Question: I've been making a sample app with scrolling between 'UIViewControllers' but the point is i want to disable the bouncing effect at the end of scrolling and when going back to the first 'UIViewController'.
'''
class PageViewController: UIPageViewController,UIPageViewControllerDataSource, UIPageViewControllerDelegate{
var index = 0
var identifiers: NSArray = ["FirstNavigationController", "SecondNavigationController"]
override func viewDidLoad() {
self.dataSource = self
self.delegate = self
let startingViewController = self.viewControllerAtIndex(self.index)
let viewControllers: NSArray = [startingViewController]
self.setViewControllers(viewControllers as [AnyObject], direction: UIPageViewControllerNavigationDirection.Forward, animated: false, completion: nil)
}
func viewControllerAtIndex(index: Int) -> UINavigationController! {
let storyBoard : UIStoryboard = UIStoryboard(name: "Main", bundle:nil)
//first view controller = firstViewControllers navigation controller
if index == 0 {
return storyBoard.instantiateViewControllerWithIdentifier("FirstNavigationController") as! UINavigationController
}
//second view controller = secondViewController's navigation controller
if index == 1 {
return storyBoard.instantiateViewControllerWithIdentifier("SecondNavigationController") as! UINavigationController
}
return nil
}
func pageViewController(pageViewController: UIPageViewController, viewControllerAfterViewController viewController: UIViewController) -> UIViewController? {
let identifier = viewController.restorationIdentifier
let index = self.identifiers.indexOfObject(identifier!)
//if the index is the end of the array, return nil since we dont want a view controller after the last one
if index == identifiers.count - 1 {
return nil
}
//increment the index to get the viewController after the current index
self.index = self.index + 1
return self.viewControllerAtIndex(self.index)
}
func pageViewController(pageViewController: UIPageViewController, viewControllerBeforeViewController viewController: UIViewController) -> UIViewController? {
let identifier = viewController.restorationIdentifier
let index = self.identifiers.indexOfObject(identifier!)
//if the index is 0, return nil since we dont want a view controller before the first one
if index == 0 {
return nil
}
//decrement the index to get the viewController before the current one
self.index = self.index - 1
return self.viewControllerAtIndex(self.index)
}
}
'''

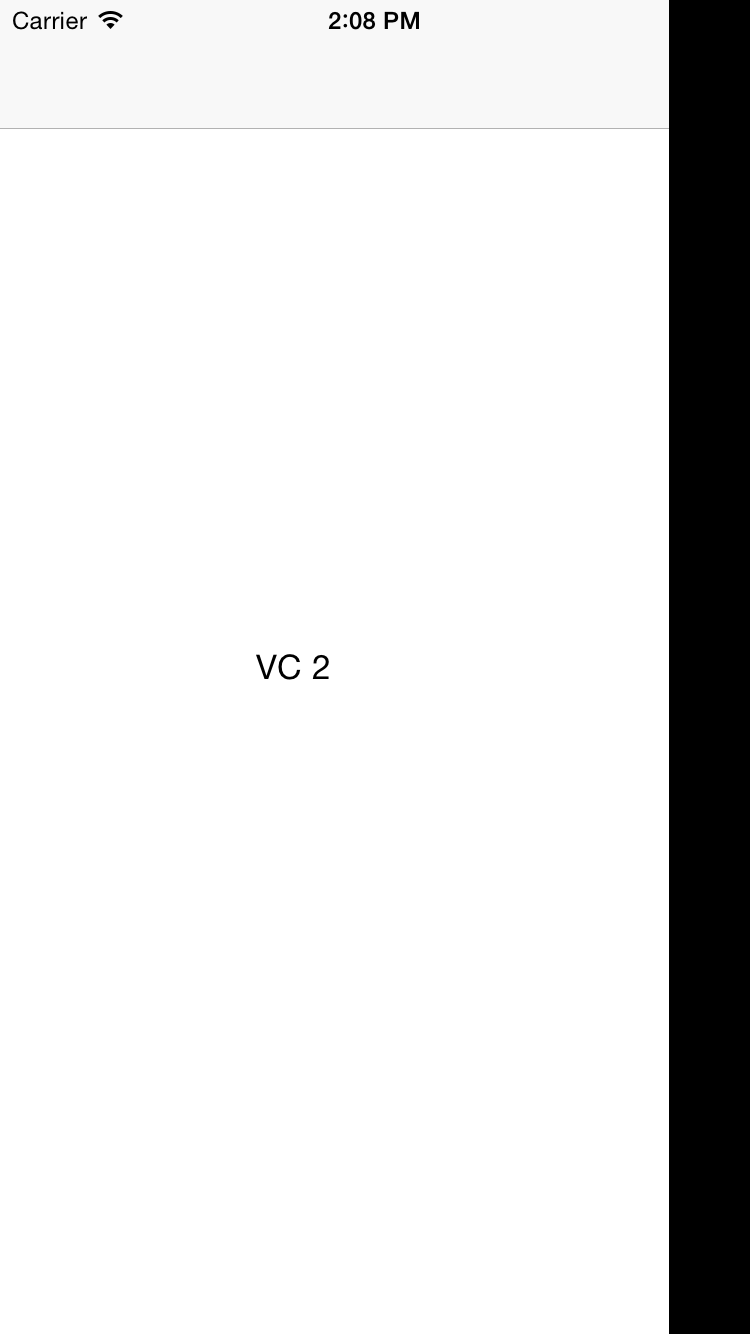
Answer: I don't know if you can. UIPageController is not very customizable.
Personally, when I want to scroll between UIViewController, I prefer using a simple UIViewController, which will be a container, with an UIScrollView in it. Then I add programmatically all the controllers in the contentSize of the UIScrollView. You have to add all the controllers as child of the container.
'''
func setupDetailViewControllers() {
var previousController: UIViewController?
for controller in self.controllers {
addChildViewController(controller)
addControllerInContentView(controller, previousController: previousController)
controller.didMoveToParentViewController(self)
previousController = controller
}
}
func addControllerInContentView(controller: UIViewController, previousController: UIViewController?) {
contentView.addSubview(controller.view)
controller.view.translatesAutoresizingMaskIntoConstraints = false
// top
controller.view.topAnchor.constraintEqualToAnchor(contentView.topAnchor).active = true
// bottom
controller.view.bottomAnchor.constraintEqualToAnchor(contentView.bottomAnchor).active = true
// trailing
trailingContentViewConstraint?.active = false
trailingContentViewConstraint = controller.view.trailingAnchor.constraintEqualToAnchor(contentView.trailingAnchor)
trailingContentViewConstraint?.active = true
// leading
let leadingAnchor = previousController?.view.trailingAnchor ?? contentView.leadingAnchor
controller.view.leadingAnchor.constraintEqualToAnchor(leadingAnchor).active = true
// width
controller.view.widthAnchor.constraintEqualToAnchor(scrollView.widthAnchor).active = true
}
'''
Like so :
scrollView is an IBOutlet with contraints to each edge of the ContainerViewController
'''
class ContainerViewController: UIViewController {
@IBOutlet var scrollView: UIScrollView!
override func viewDidLoad() {
super.viewDidLoad()
scrollView.bounces = false
scrollView.pagingEnabled = true
}
override func didReceiveMemoryWarning() {
super.didReceiveMemoryWarning()
}
override func viewDidLayoutSubviews() {
initScrollView()
}
func initScrollView(){
let viewController1 = storyboard?.instantiateViewControllerWithIdentifier("ViewController1") as! ViewController1
viewController1.willMoveToParentViewController(self)
viewController1.view.frame = scrollView.bounds
let viewController2 = storyboard?.instantiateViewControllerWithIdentifier("ViewController2") as! ViewController2
viewController2.willMoveToParentViewController(self)
viewController2.view.frame.size = scrollView.frame.size
viewController2.view.frame.origin = CGPoint(x: view.frame.width, y: 0)
scrollView.contentSize = CGSize(width: 2 * scrollView.frame.width, height: scrollView.frame.height)
scrollView.addSubview(viewController2.view)
self.addChildViewController(viewController2)
viewController2.didMoveToParentViewController(self)
scrollView.addSubview(viewController1.view)
self.addChildViewController(viewController1)
viewController1.didMoveToParentViewController(self)
}}
'''